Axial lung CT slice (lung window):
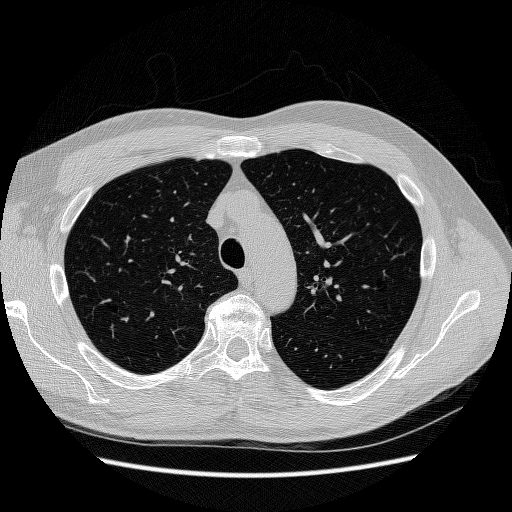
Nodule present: no